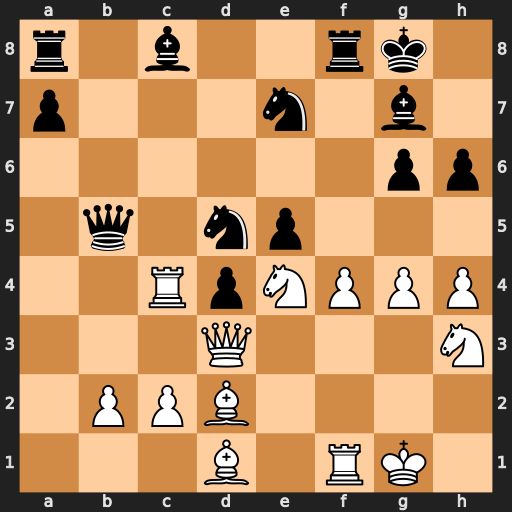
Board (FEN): r1b2rk1/p3n1b1/6pp/1q1np3/2RpNPPP/3Q3N/1PPB4/3B1RK1
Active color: w
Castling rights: -
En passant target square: -
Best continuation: Rxc8 Qxd3 Rxf8+ Rxf8 cxd3